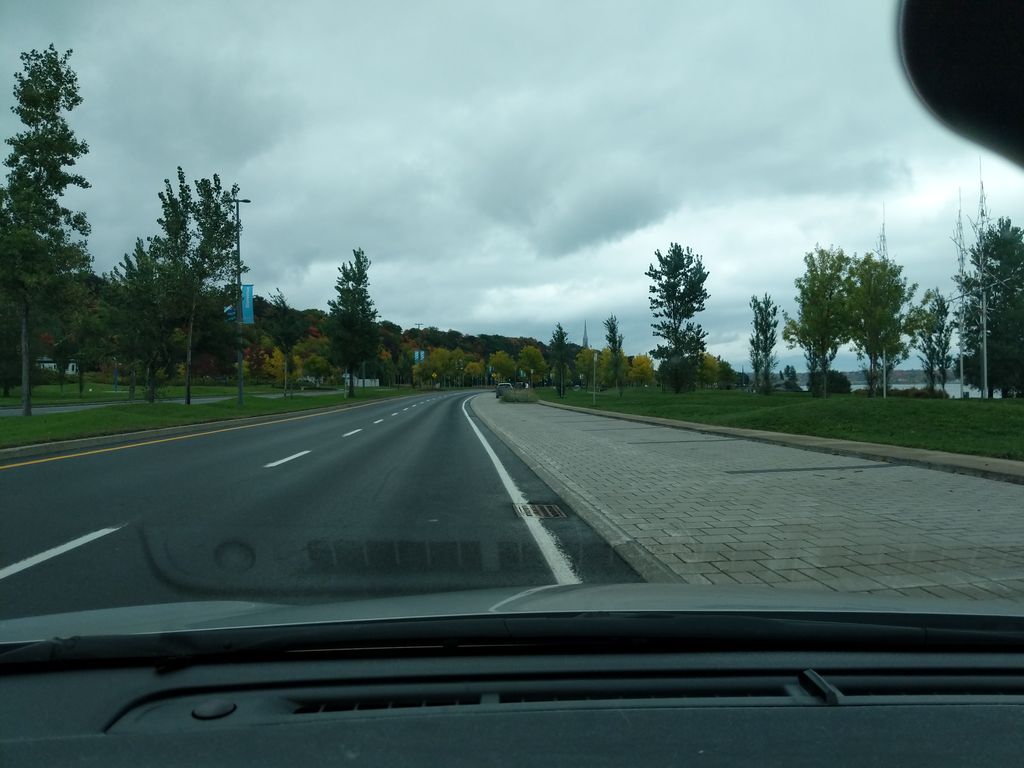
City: quebec_city